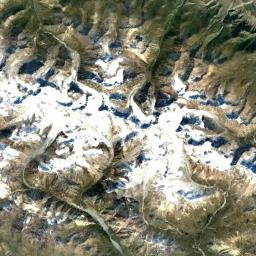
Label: snowberg